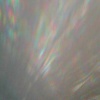
Label: sunburn